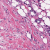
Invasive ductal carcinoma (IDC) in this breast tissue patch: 0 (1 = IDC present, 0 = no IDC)